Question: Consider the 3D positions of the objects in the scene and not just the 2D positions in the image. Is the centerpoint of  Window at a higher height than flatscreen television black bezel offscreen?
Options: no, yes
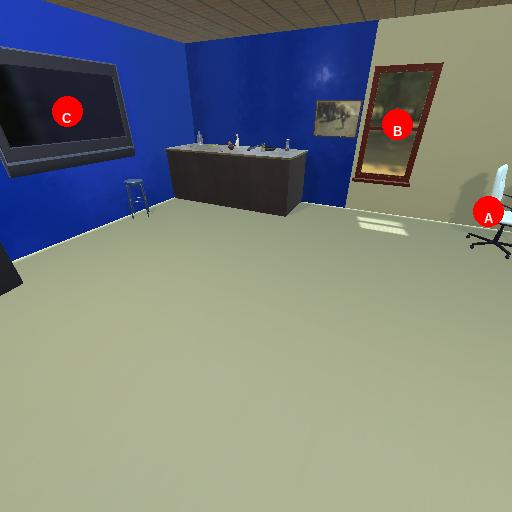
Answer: no